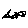
Label: fish